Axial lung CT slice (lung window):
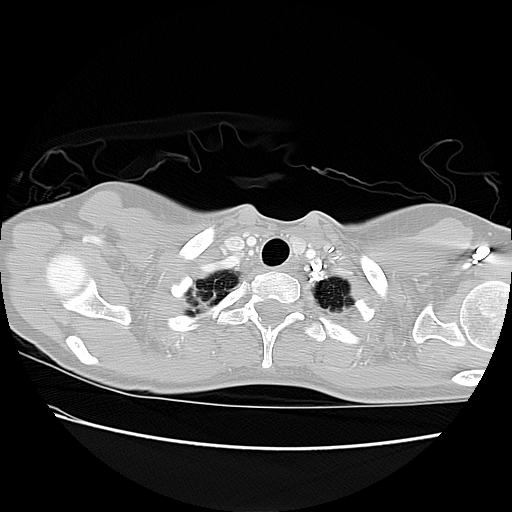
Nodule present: no